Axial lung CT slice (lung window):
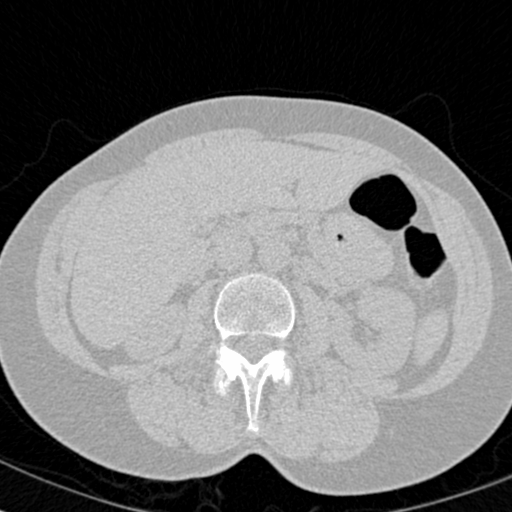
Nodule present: no